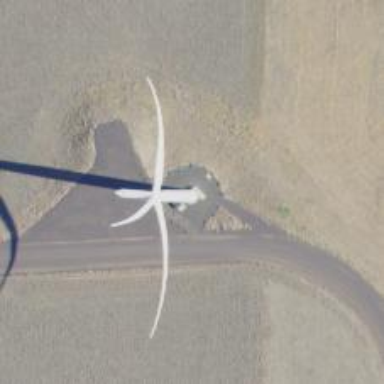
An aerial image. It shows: Wind generator with horizontal axis. The generator is wind turbine.